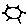
Label: sun